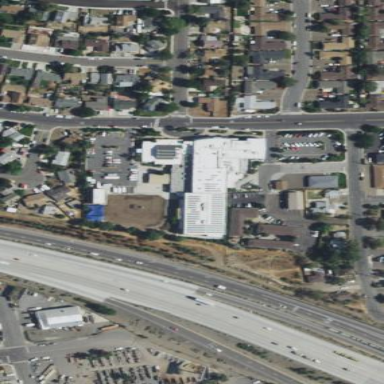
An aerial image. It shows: Building.